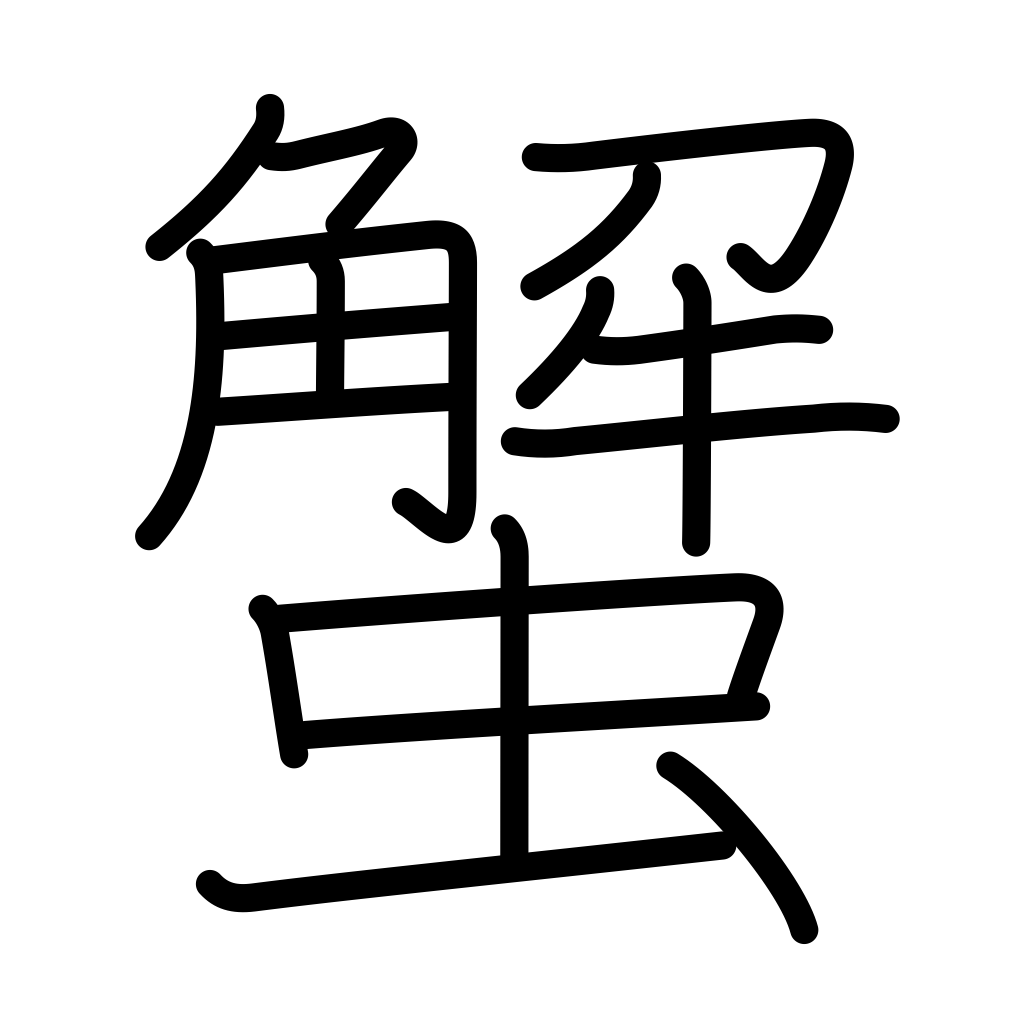
Meaning: crab